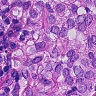
Metastatic tissue present: yes